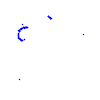
Particle: proton